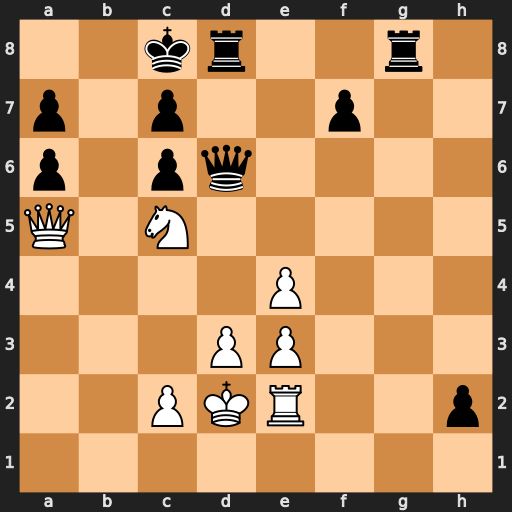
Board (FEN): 2kr2r1/p1p2p2/p1pq4/Q1N5/4P3/3PP3/2PKR2p/8
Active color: w
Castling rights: -
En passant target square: -
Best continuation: Qxa6+ Kb8 Qb7#